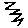
Label: zigzag